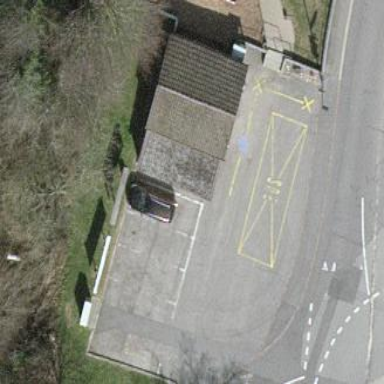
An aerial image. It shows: Parking area.